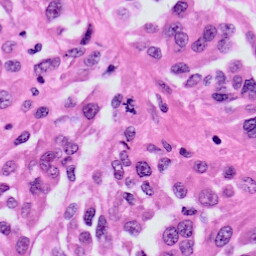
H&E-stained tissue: Skin